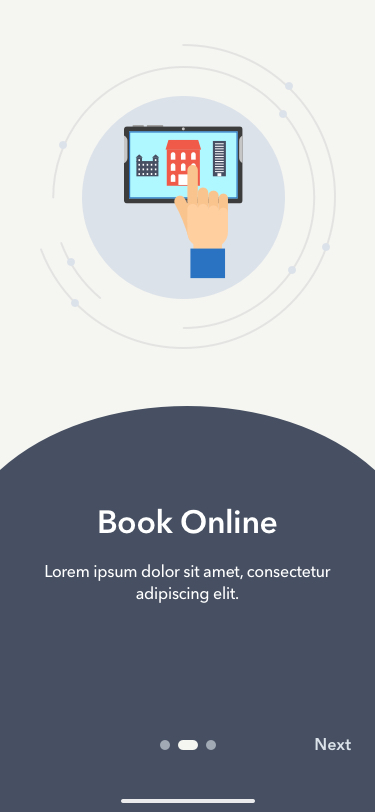
Text in this UI design:
Book Online
Lorem ipsum dolor sit amet, consectetur adipiscing elit.
Next